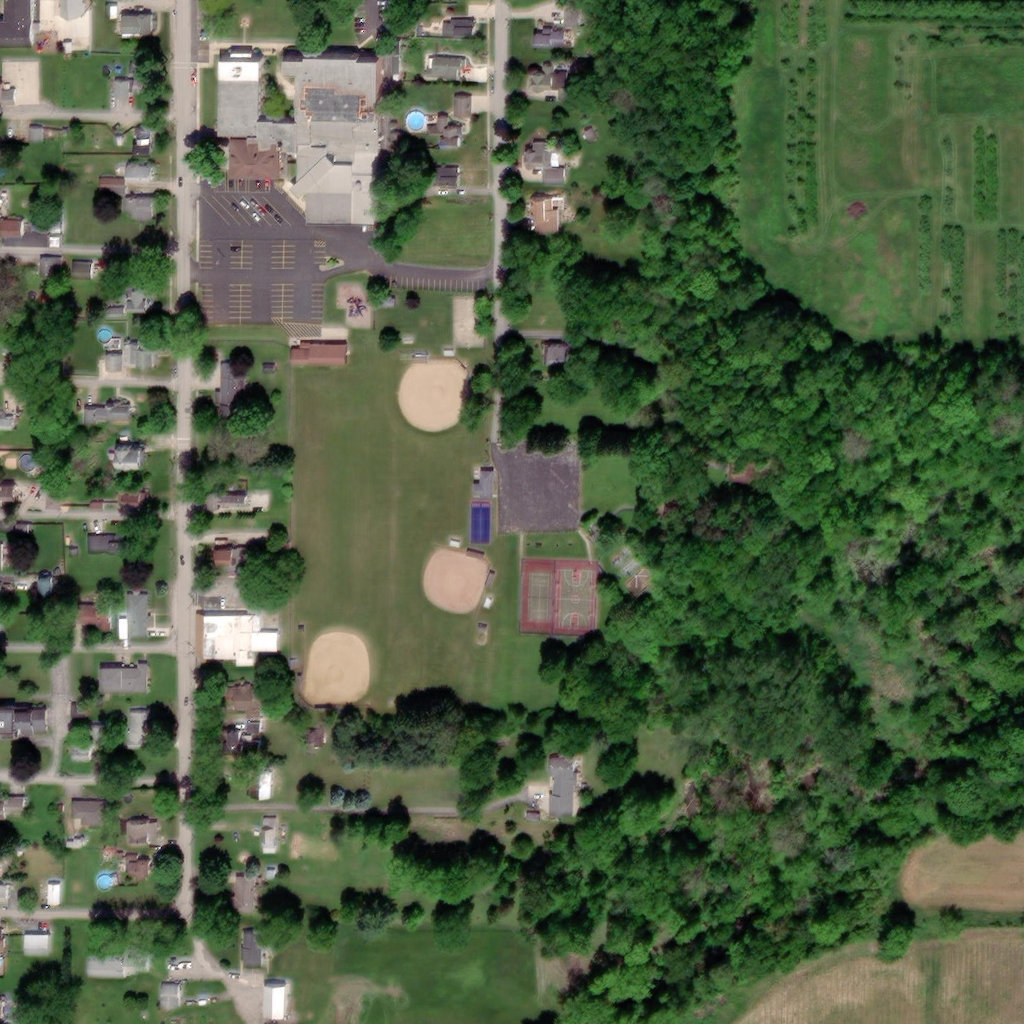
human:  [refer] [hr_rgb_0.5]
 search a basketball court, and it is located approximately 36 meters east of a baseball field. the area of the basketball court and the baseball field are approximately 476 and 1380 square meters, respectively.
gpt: <box>[[54, 55, 57, 61, 0]]</box>